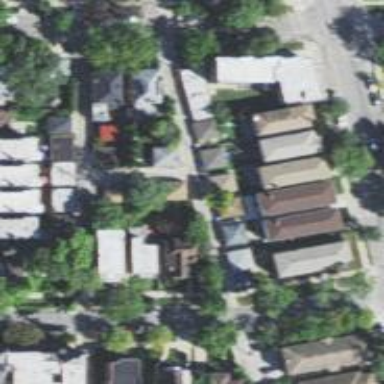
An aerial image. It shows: Alleyway designated as service road.